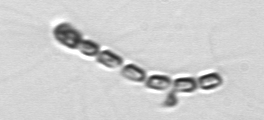
Label: Chaetoceros